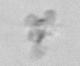
Label: detritus